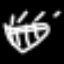
Label: diamond